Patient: sex M, age 40
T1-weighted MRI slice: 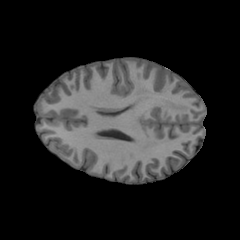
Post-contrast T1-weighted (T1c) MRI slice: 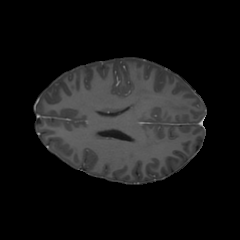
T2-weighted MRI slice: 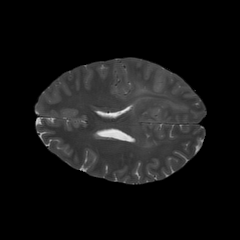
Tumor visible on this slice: yes
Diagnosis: Astrocytoma, IDH-mutant
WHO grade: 3